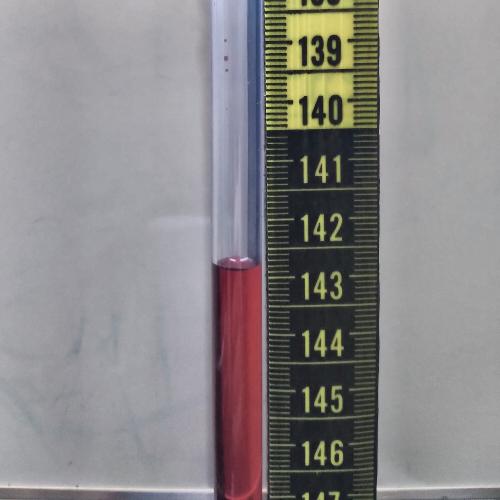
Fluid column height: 142.8 cm